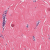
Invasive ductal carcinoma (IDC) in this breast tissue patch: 0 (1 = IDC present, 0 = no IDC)